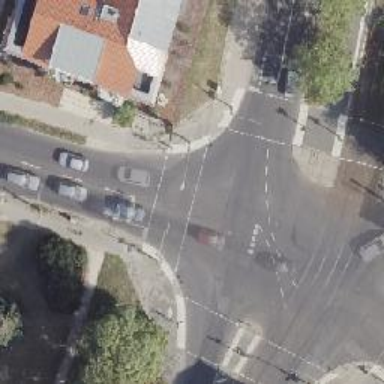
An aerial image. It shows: Crossing with traffic signals.